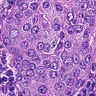
Metastatic tissue present: yes